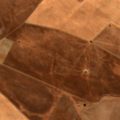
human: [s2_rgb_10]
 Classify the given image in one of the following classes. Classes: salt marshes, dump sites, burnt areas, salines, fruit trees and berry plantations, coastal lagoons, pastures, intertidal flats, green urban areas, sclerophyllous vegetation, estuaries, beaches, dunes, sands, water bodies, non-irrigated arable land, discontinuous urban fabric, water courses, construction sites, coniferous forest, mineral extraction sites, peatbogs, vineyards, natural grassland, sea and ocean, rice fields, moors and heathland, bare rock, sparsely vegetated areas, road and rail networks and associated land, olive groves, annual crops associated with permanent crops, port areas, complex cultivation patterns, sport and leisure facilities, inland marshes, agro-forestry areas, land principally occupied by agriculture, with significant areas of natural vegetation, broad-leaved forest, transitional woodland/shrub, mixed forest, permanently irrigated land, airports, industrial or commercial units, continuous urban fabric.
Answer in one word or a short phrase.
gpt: non-irrigated arable land